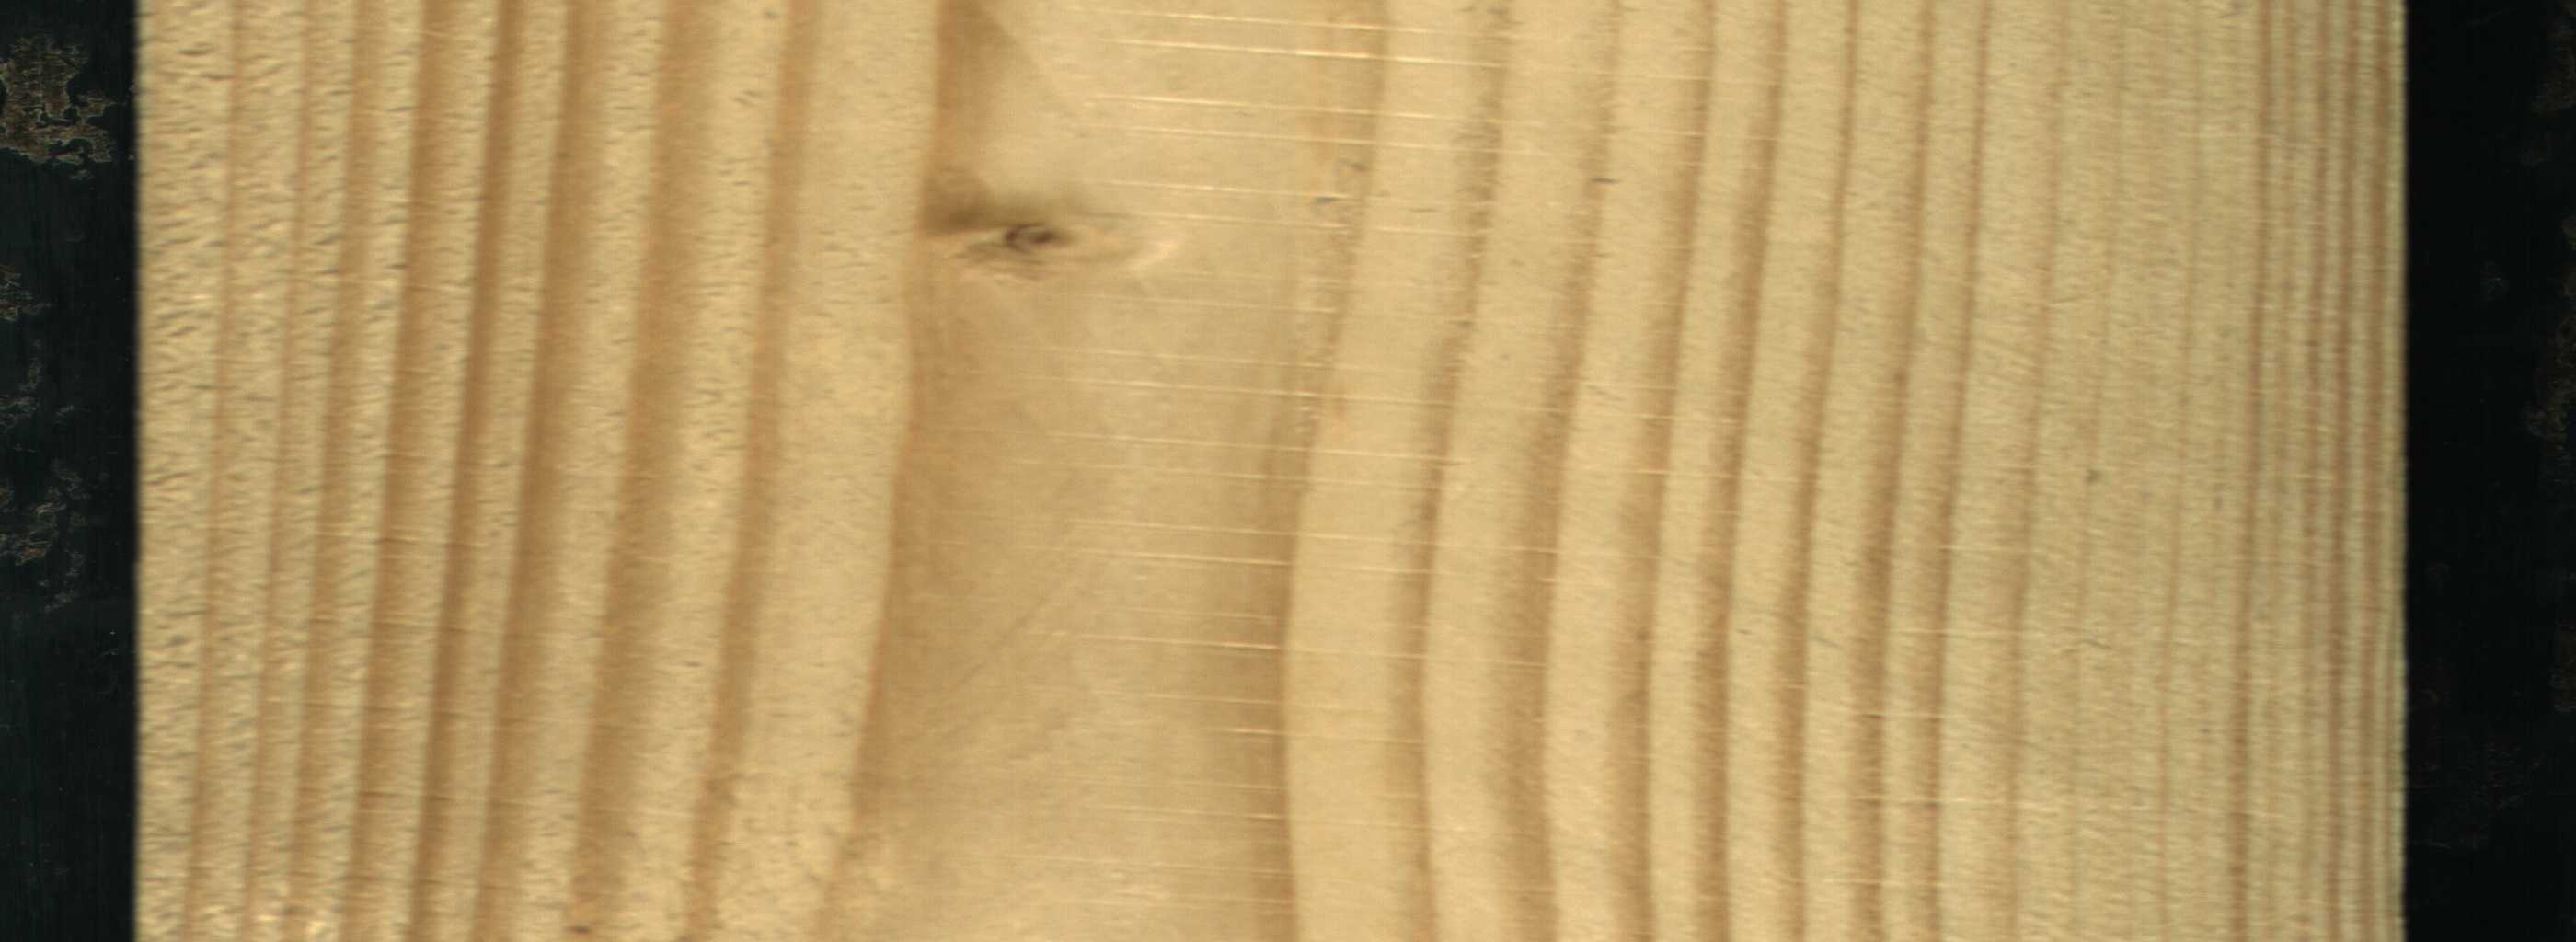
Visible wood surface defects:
Live_Knot